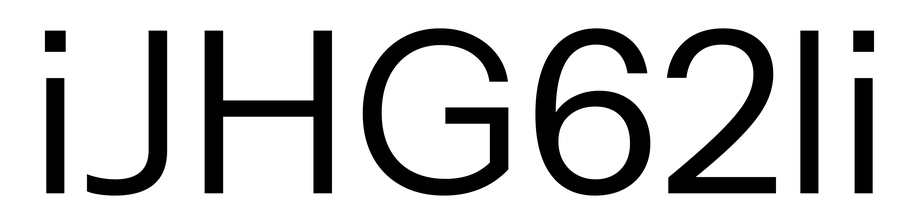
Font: InstrumentSans_Regular